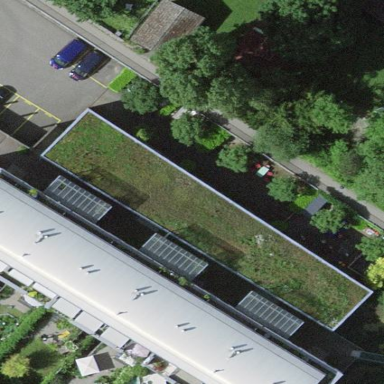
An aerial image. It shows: Commercial building.